Question: I was trying to workout the below example but get strange output for SkipWhile() operation it is not showing the expected output. Could some one explain why?
'''
List<Employees> emp = new List<Employees>();
emp.Add(new Employees() { EmpId = 1, DeptId = 1, Salary = 20000 });
emp.Add(new Employees() { EmpId = 2, DeptId = 2, Salary = 1000 });
emp.Add(new Employees() { EmpId = 3, DeptId = 1, Salary = 3000 });
emp.Add(new Employees() { EmpId = 4, DeptId = 3, Salary = 5000 });
emp.Add(new Employees() { EmpId = 5, DeptId = 2, Salary = 4000 });
var hsal = emp.OrderByDescending(x => x.Salary).GroupBy(x => x.DeptId).Select(x => x.FirstOrDefault());
var secS = hsal.SkipWhile(x => x.Salary < 19000);
foreach (Employees x in secS)
{
Console.WriteLine("Employer {0} of Dept {1} gets {2} as salary", x.EmpId, x.DeptId, x.Salary);
}
'''
The output I get is, but it should not produce any results since it has to skip the salary when it is less that 19000.

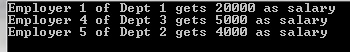
Answer: The output looks correct to me.
The first item has a salary of 20000, which is not less than 19000.
Therefore the 'SkipWhile()' skips nothing, because the predicate for the first item is false.
Thus, the entire list is returned in the foreach.